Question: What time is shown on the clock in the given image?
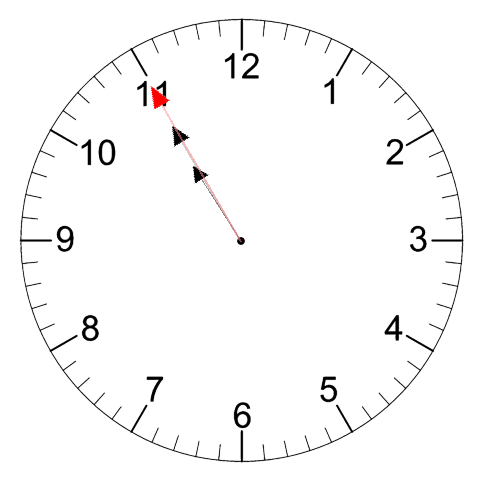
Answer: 10:54:55